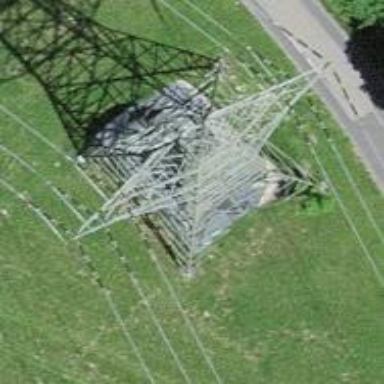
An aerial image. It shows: Power tower.